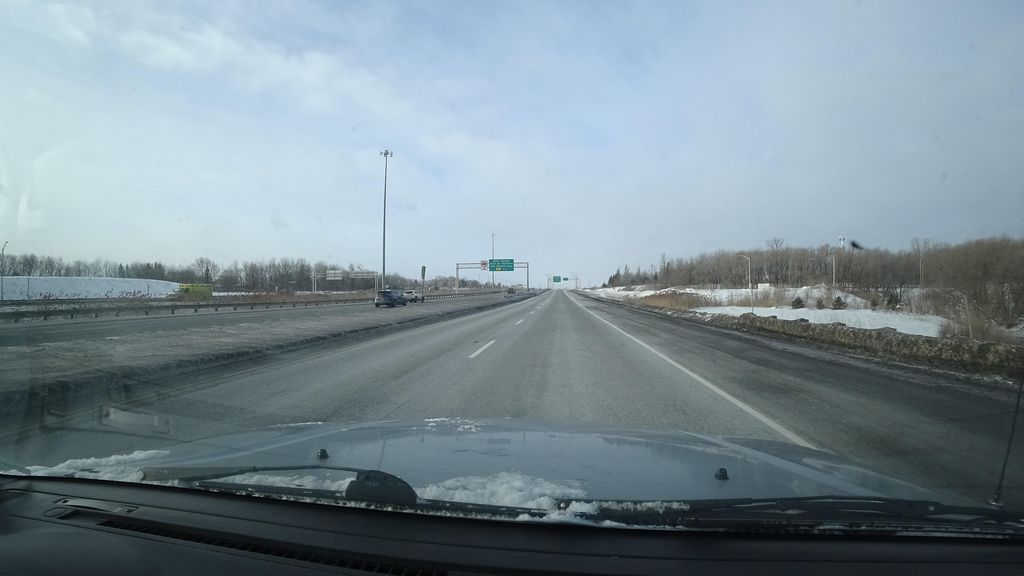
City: quebec_city